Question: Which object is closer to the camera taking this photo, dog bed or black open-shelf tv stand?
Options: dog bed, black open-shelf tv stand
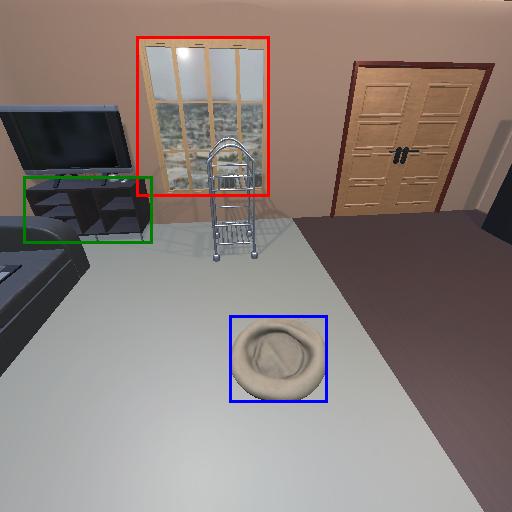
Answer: dog bed